Field crop: tomato
Growth stage: 1
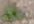
Species: solanum